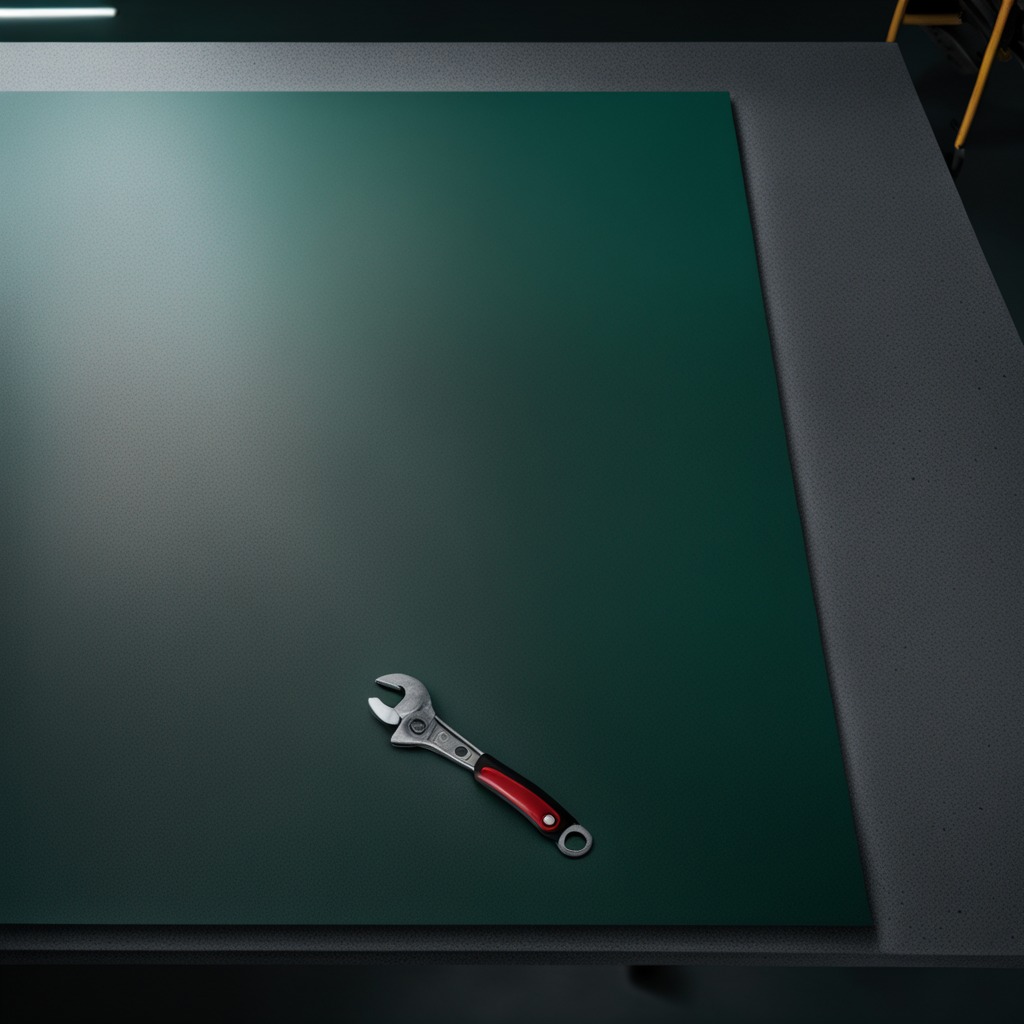
An wrench lying on the granite tabletop inside a workshop at night.